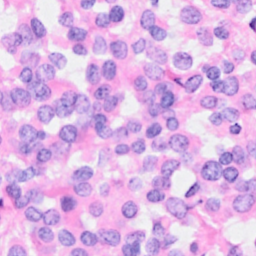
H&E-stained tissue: Breast